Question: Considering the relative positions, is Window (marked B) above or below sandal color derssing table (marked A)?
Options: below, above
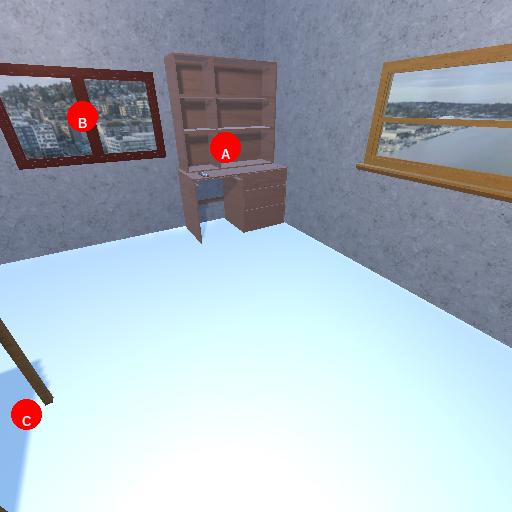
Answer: below